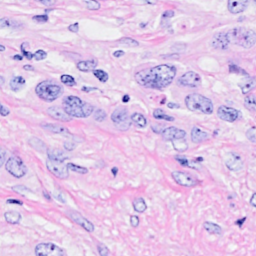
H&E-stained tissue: Breast